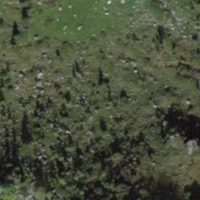
EUNIS habitat code: 25
Species observed at this site:
Allium victorialis